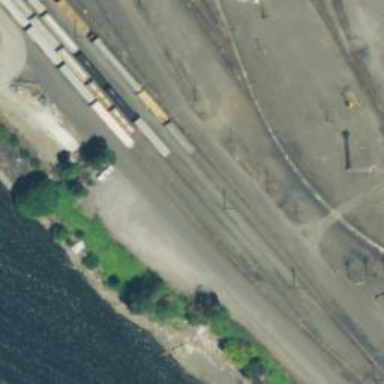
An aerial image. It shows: Railway yard used for servicing trains.